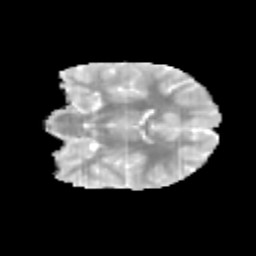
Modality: MD
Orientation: coronal
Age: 9
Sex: female
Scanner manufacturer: siemens
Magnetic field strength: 3 T
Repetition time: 3.8 s
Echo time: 0.07 s